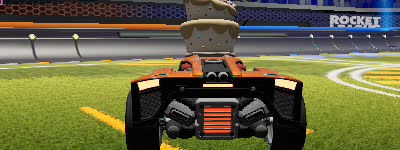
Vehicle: breakout